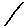
Label: line